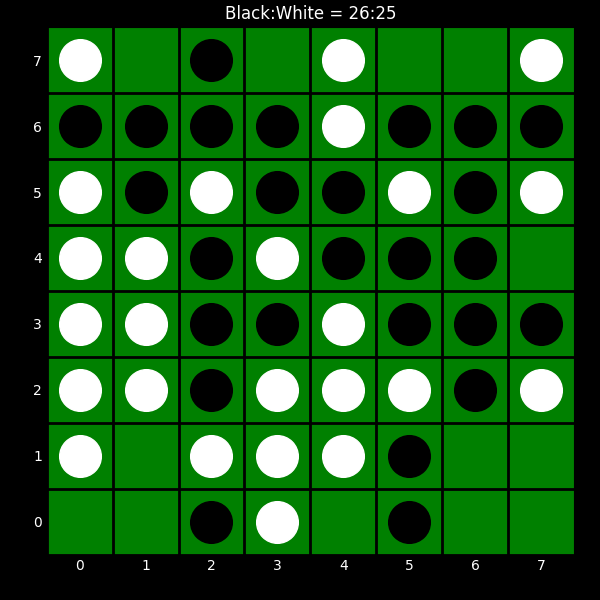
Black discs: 26
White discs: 25